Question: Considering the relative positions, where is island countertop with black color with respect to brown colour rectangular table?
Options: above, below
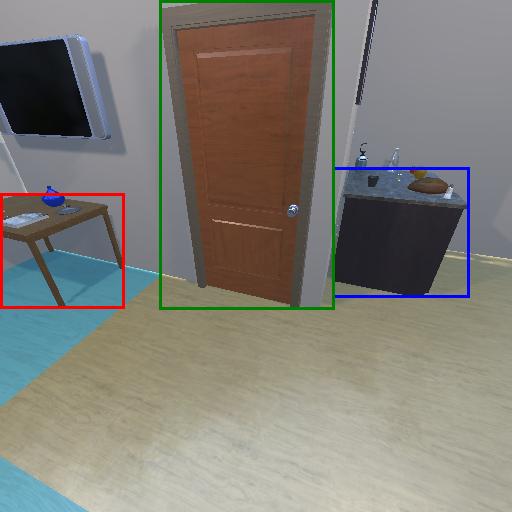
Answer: above